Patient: sex M, age 75
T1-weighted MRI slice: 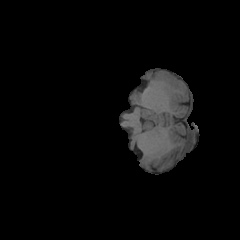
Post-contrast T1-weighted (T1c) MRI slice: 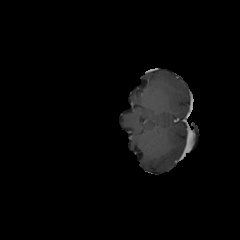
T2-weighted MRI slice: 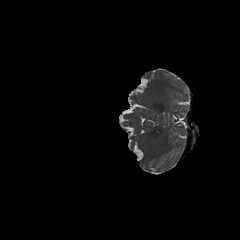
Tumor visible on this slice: no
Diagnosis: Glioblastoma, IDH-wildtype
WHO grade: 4